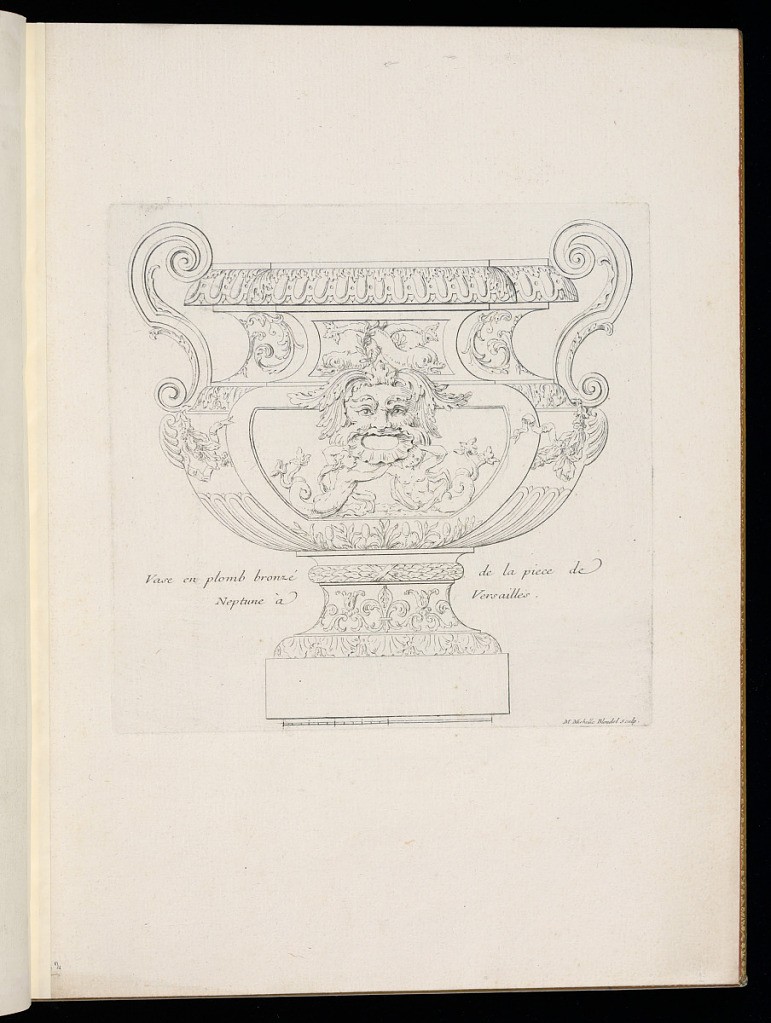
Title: Vase en plomb bronzé de la piece de Neptune à Versailles
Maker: Marie Michelle Blondel, French, active mid 18th century
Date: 1744–56
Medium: Etching on laid paper
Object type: Print
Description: Design for a vase from Neptune's Fountain at Versailles. The vase is decorated with an opened-mouthed mascaron, mermaid and merman figures, dolphins, gadroon, acanthus, shell ornament with foliage and friezes. The scrolling handles feature acanthus leaf ornament. The description is lettered on either side of its base, with a scale below. The plate is signed.